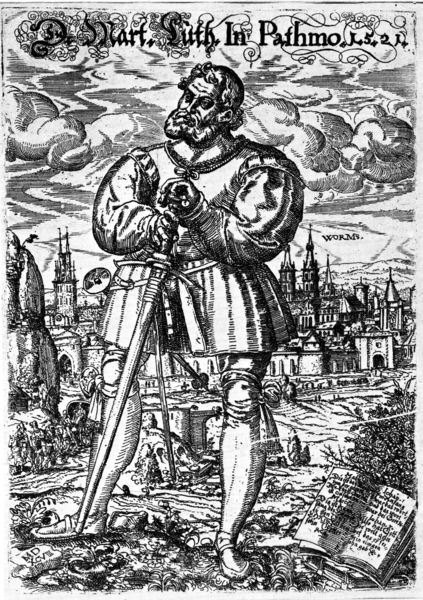
Titel: Bildnis von Martin Luther als Junker Jörg
Künstler: Göding
Institution: (Seriendruck)
Schlagwörter: dunkel, himmel, kämpfer, mann, schatten, weiß, wolken, kirchturm, landschaft, stadt, blume, brust, fenster, frisur, geste, grau, haar, handschuhe, hell, hintergrund, hut, kleid, licht, nase, schwarz, stirn, stützen, zeichnung, blick, dach, gras, gürtel, weg, rock, bart, augen, falten, gesicht, mensch, stehen, stein, steine, vollbart, ärmel, bildnis, hals, herr, portrait, porträt, erde, feld, ferne, häuser, wind, busch, büsche, gewässer, kirche, sträucher, boden, haare, mantel, augenbrauen, locken, turm, holzschnitt, schrift, ansicht, bogen, schuhe, fels, kette, dächer, mauer, grafik, graphik, türe, krieg, bischof, tafel, deutsch, kontrapost, schoß, knie, wade, tor, tadt, kirchen, strümpfe, eingang, buch, türme, dom, druck, schnitt, schwarzweiss, schraffur, stich, seite, schwert, text, waffen, buchstaben, soldat, waffe, beschriftung, herrscher, ritter, rüstung, wappen, stadttor, schnörkel, seiten, eiss, mittelalter, krieger, luther, graben, stadtmauer, aufgeschlagen, buchseiten, kräftig, fraktur, sieger, gewölk, standbild, himmels, nürnberg, regent, pathos, wolkenb, martin, tehen, worms, martin luther, randr, wittenberg, lutter, kriegsherr, ahmenw, kopfbewegung, profils, schienenbein, pathmo, stadtbart